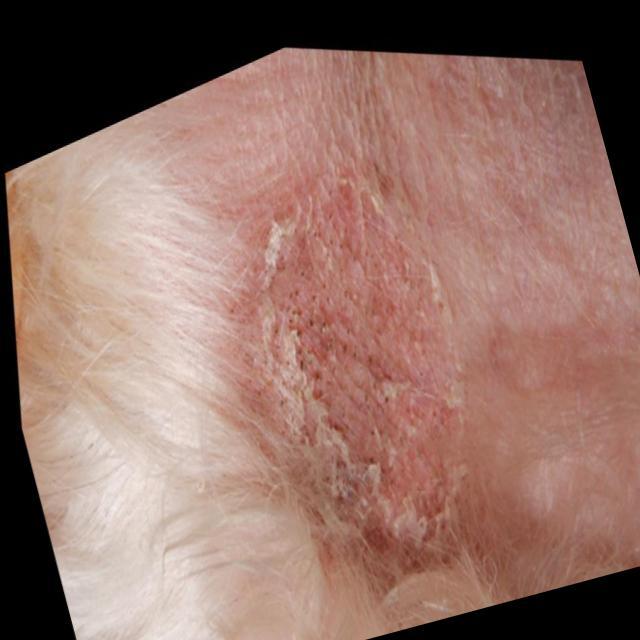
Canine ringworm (Dermatophytosis) — fungal infection caused by Microsporum or Trichophyton. Presents with circular alopecia, scaling, crusting, and broken hairs.